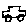
Label: car